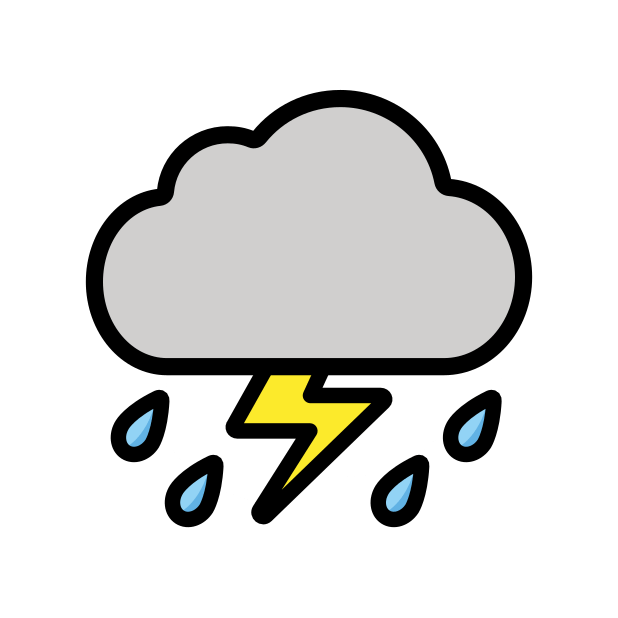
Emoji: ⛈
Name: thunder cloud and rain
Unicode: 0x26c8